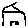
Label: house